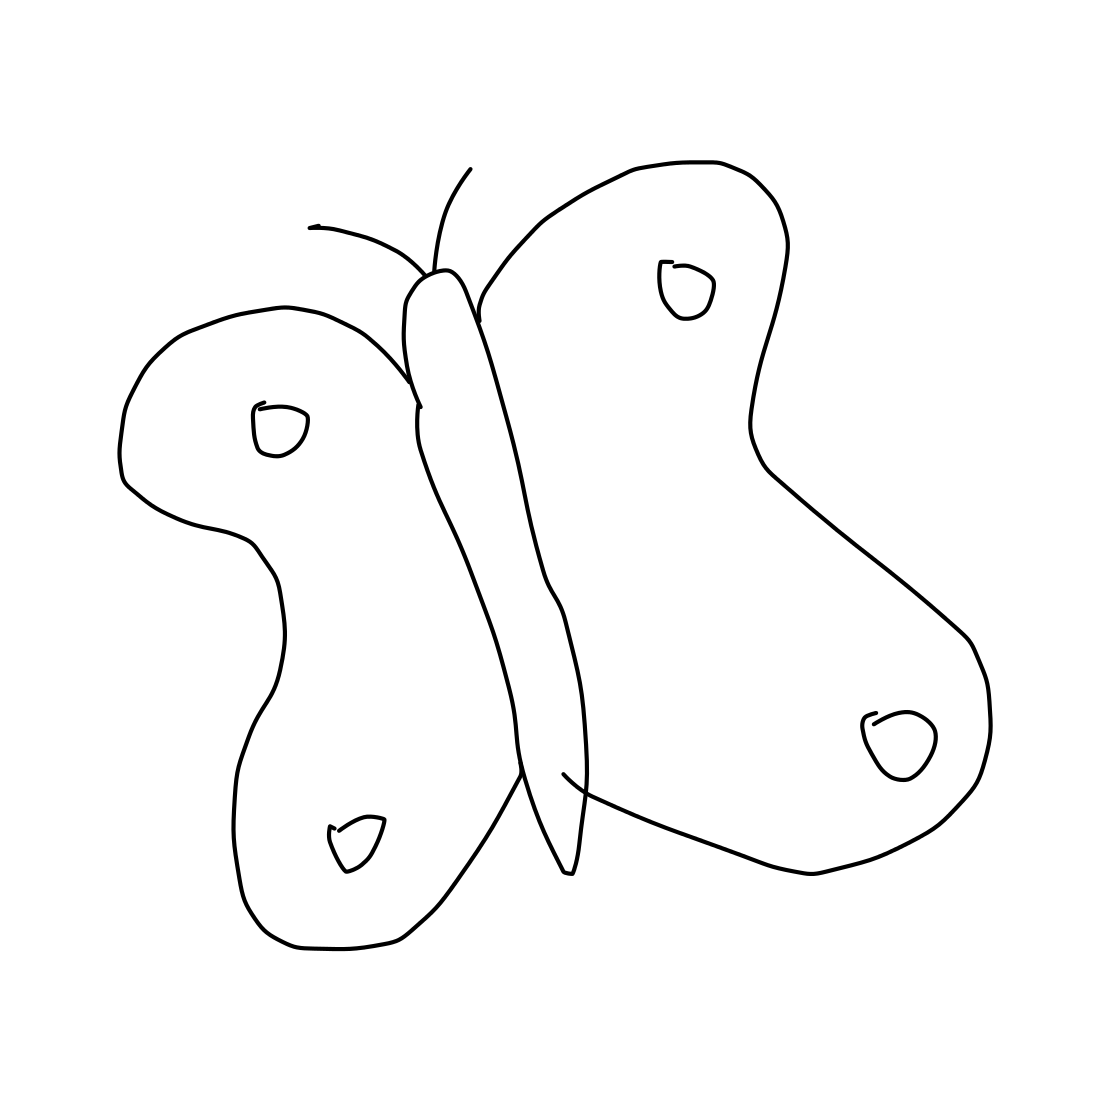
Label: butterfly